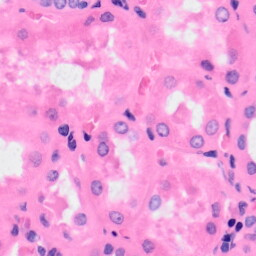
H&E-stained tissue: Kidney